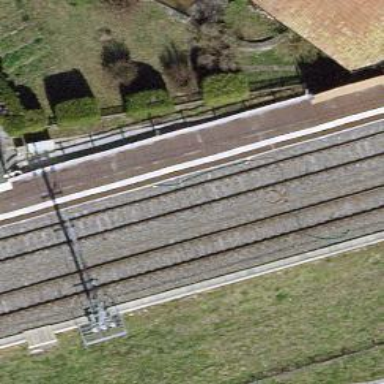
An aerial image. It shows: Siding railway track with electrified contact line.